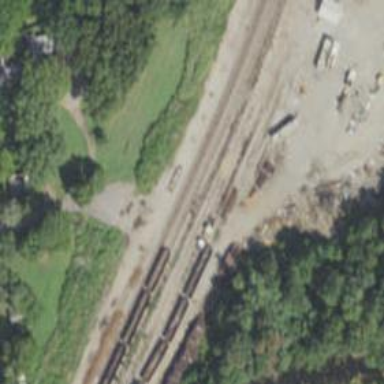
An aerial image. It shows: Railway yard.